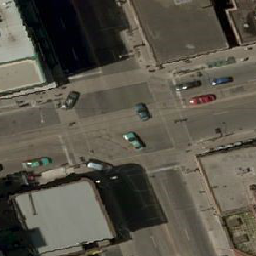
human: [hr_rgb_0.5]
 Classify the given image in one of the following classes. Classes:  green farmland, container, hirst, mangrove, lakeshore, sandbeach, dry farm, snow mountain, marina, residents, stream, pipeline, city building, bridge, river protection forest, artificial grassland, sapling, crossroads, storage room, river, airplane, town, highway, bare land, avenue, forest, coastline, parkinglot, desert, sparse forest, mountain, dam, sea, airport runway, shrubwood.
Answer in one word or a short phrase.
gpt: crossroads